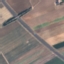
Land use / land cover class: Highway